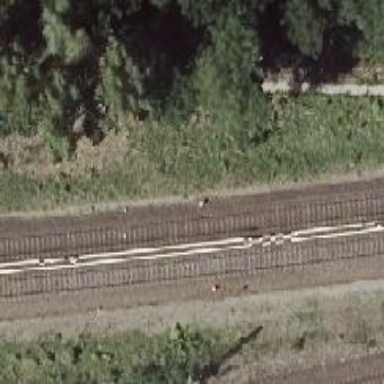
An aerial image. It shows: Light rail electrified railway.